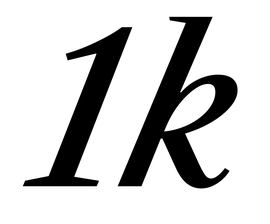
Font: LibreCaslonText-Italic_Medium_Italic